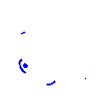
Particle: proton